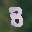
Label: 3